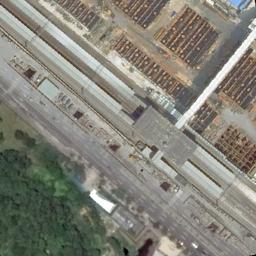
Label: railway_station